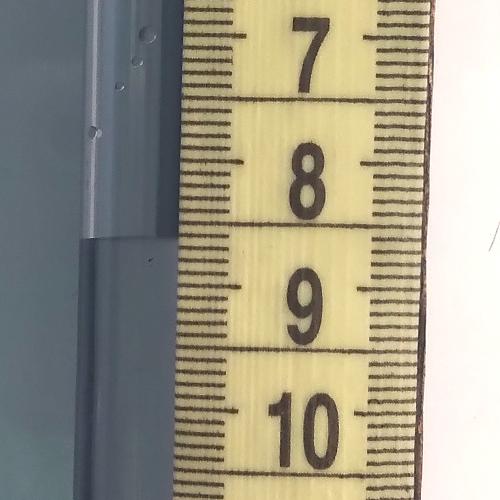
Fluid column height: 8.6 cm